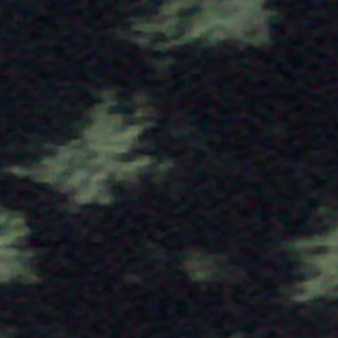
Label: other